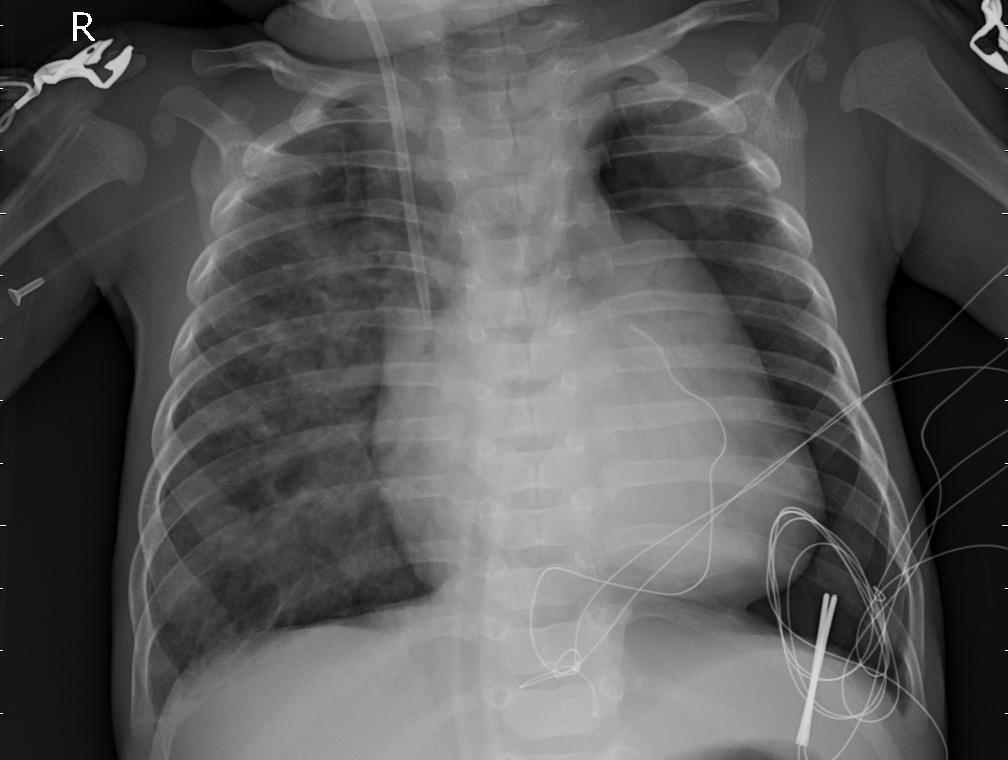
Diagnosis: PNEUMONIA